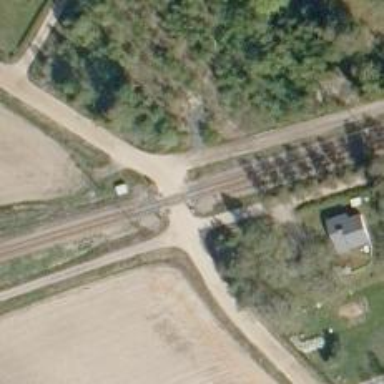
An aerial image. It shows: Railway signal.